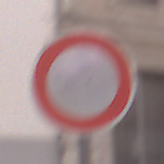
Verkehrszeichen: VerbotFahrzeugeAllerArt
Umgebung: Outdoor, Urban
Tageszeit: MorningAfternoon
Wetter: PartlyCloudy
Licht: Natural
Jahreszeit: NotSpecified
Kontrast: LowContrast